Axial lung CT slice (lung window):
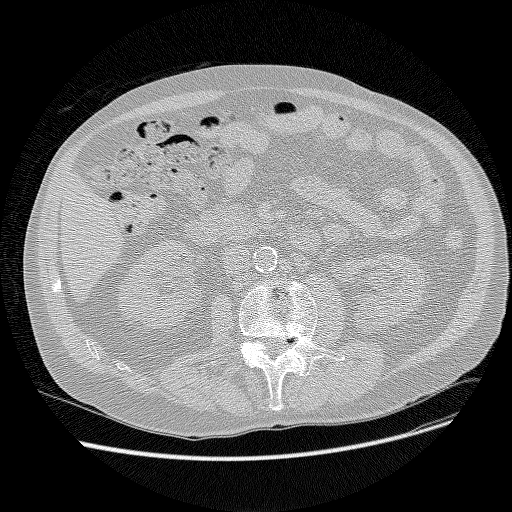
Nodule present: no